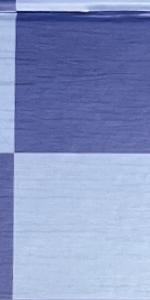
Label: Empty